Question: <URL> tells us to optimize CSS file like this :
> Vous pouvez alors incorporer le code CSS essentiel comme ceci :
'''
<html>
<head>
<style>
.blue{color:blue;}
</style>
</head>
<body>
<div class="blue">
Hello, world!
</div>
</body>
</html>
<link rel="stylesheet" href="small.css">
'''
source : <URL>

The French link is <URL>
I've never seen such a thing : Integrate css files after the closing '</html>' tag.
I't's not only in the documentation. It also modify the result of PageSpeed Insights score. I have 100% if i insert css file at the end.
Is it valid HTML ?
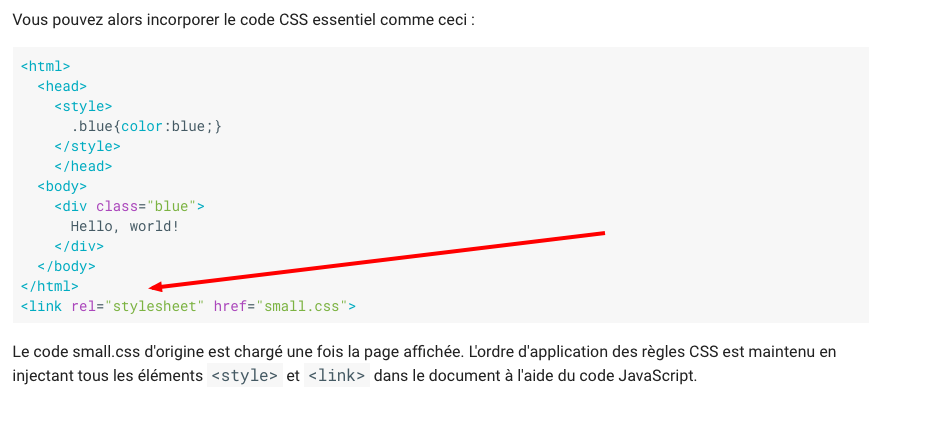
Answer: To answer your question, it is NOT valid to put the 'link' tag outside of the 'html' tag
Use <URL> and see for yourself. Just paste the code in
> Line 11, Column 40: Stray start tag link.
Then you get
> Line 11, Column 40: Cannot recover after last error. Any further errors will be ignored.
I don't know why that recommendation is even there but it should be removed. Maybe google is just playing a joke on the french? Maybe the page have not been updated. You can probably contact them and ask why if you really want but I would not do this on any of my pages